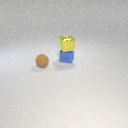
small yellow metal cube above small blue metal cube